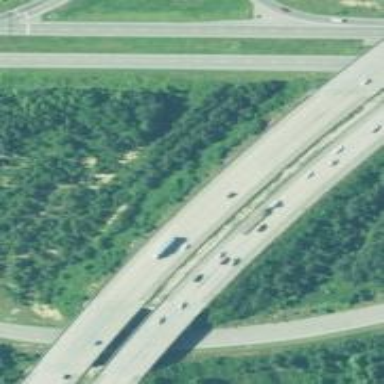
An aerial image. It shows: Motorway.